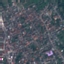
Label: Residential